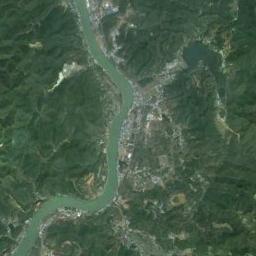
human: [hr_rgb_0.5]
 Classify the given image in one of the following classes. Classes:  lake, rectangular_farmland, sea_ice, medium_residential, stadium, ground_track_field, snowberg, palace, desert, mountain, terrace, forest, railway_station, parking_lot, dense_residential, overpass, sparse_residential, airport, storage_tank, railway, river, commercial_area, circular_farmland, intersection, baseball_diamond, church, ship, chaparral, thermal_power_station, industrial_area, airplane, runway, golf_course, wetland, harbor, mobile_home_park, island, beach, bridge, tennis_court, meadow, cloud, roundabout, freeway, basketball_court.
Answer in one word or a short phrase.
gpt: river